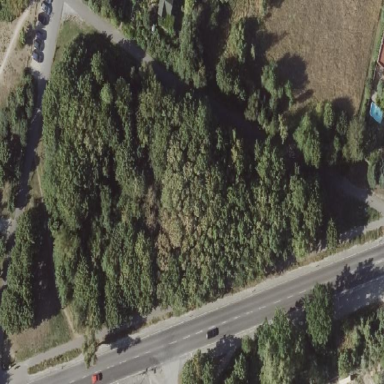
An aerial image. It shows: Broadleaved woodland area.